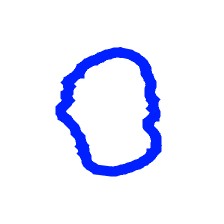
Shape: circle